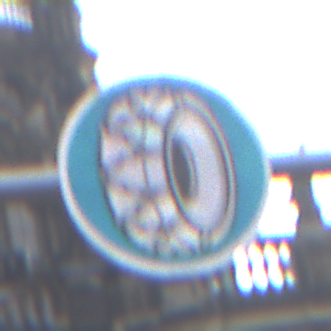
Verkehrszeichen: SchneekettenVorgeschrieben
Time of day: MorningAfternoon
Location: Outdoor (Urban)
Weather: PartlyCloudy
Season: NotSpecified
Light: Natural